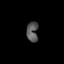
Tissue: lung
Cell type: T cells
Senescence score: 0.2141
Nuclear area (px): 232
Mean DAPI intensity: 84.991